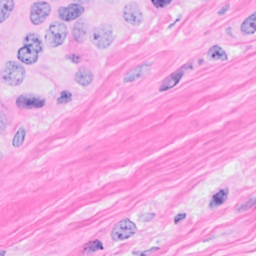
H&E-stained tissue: Breast